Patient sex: F
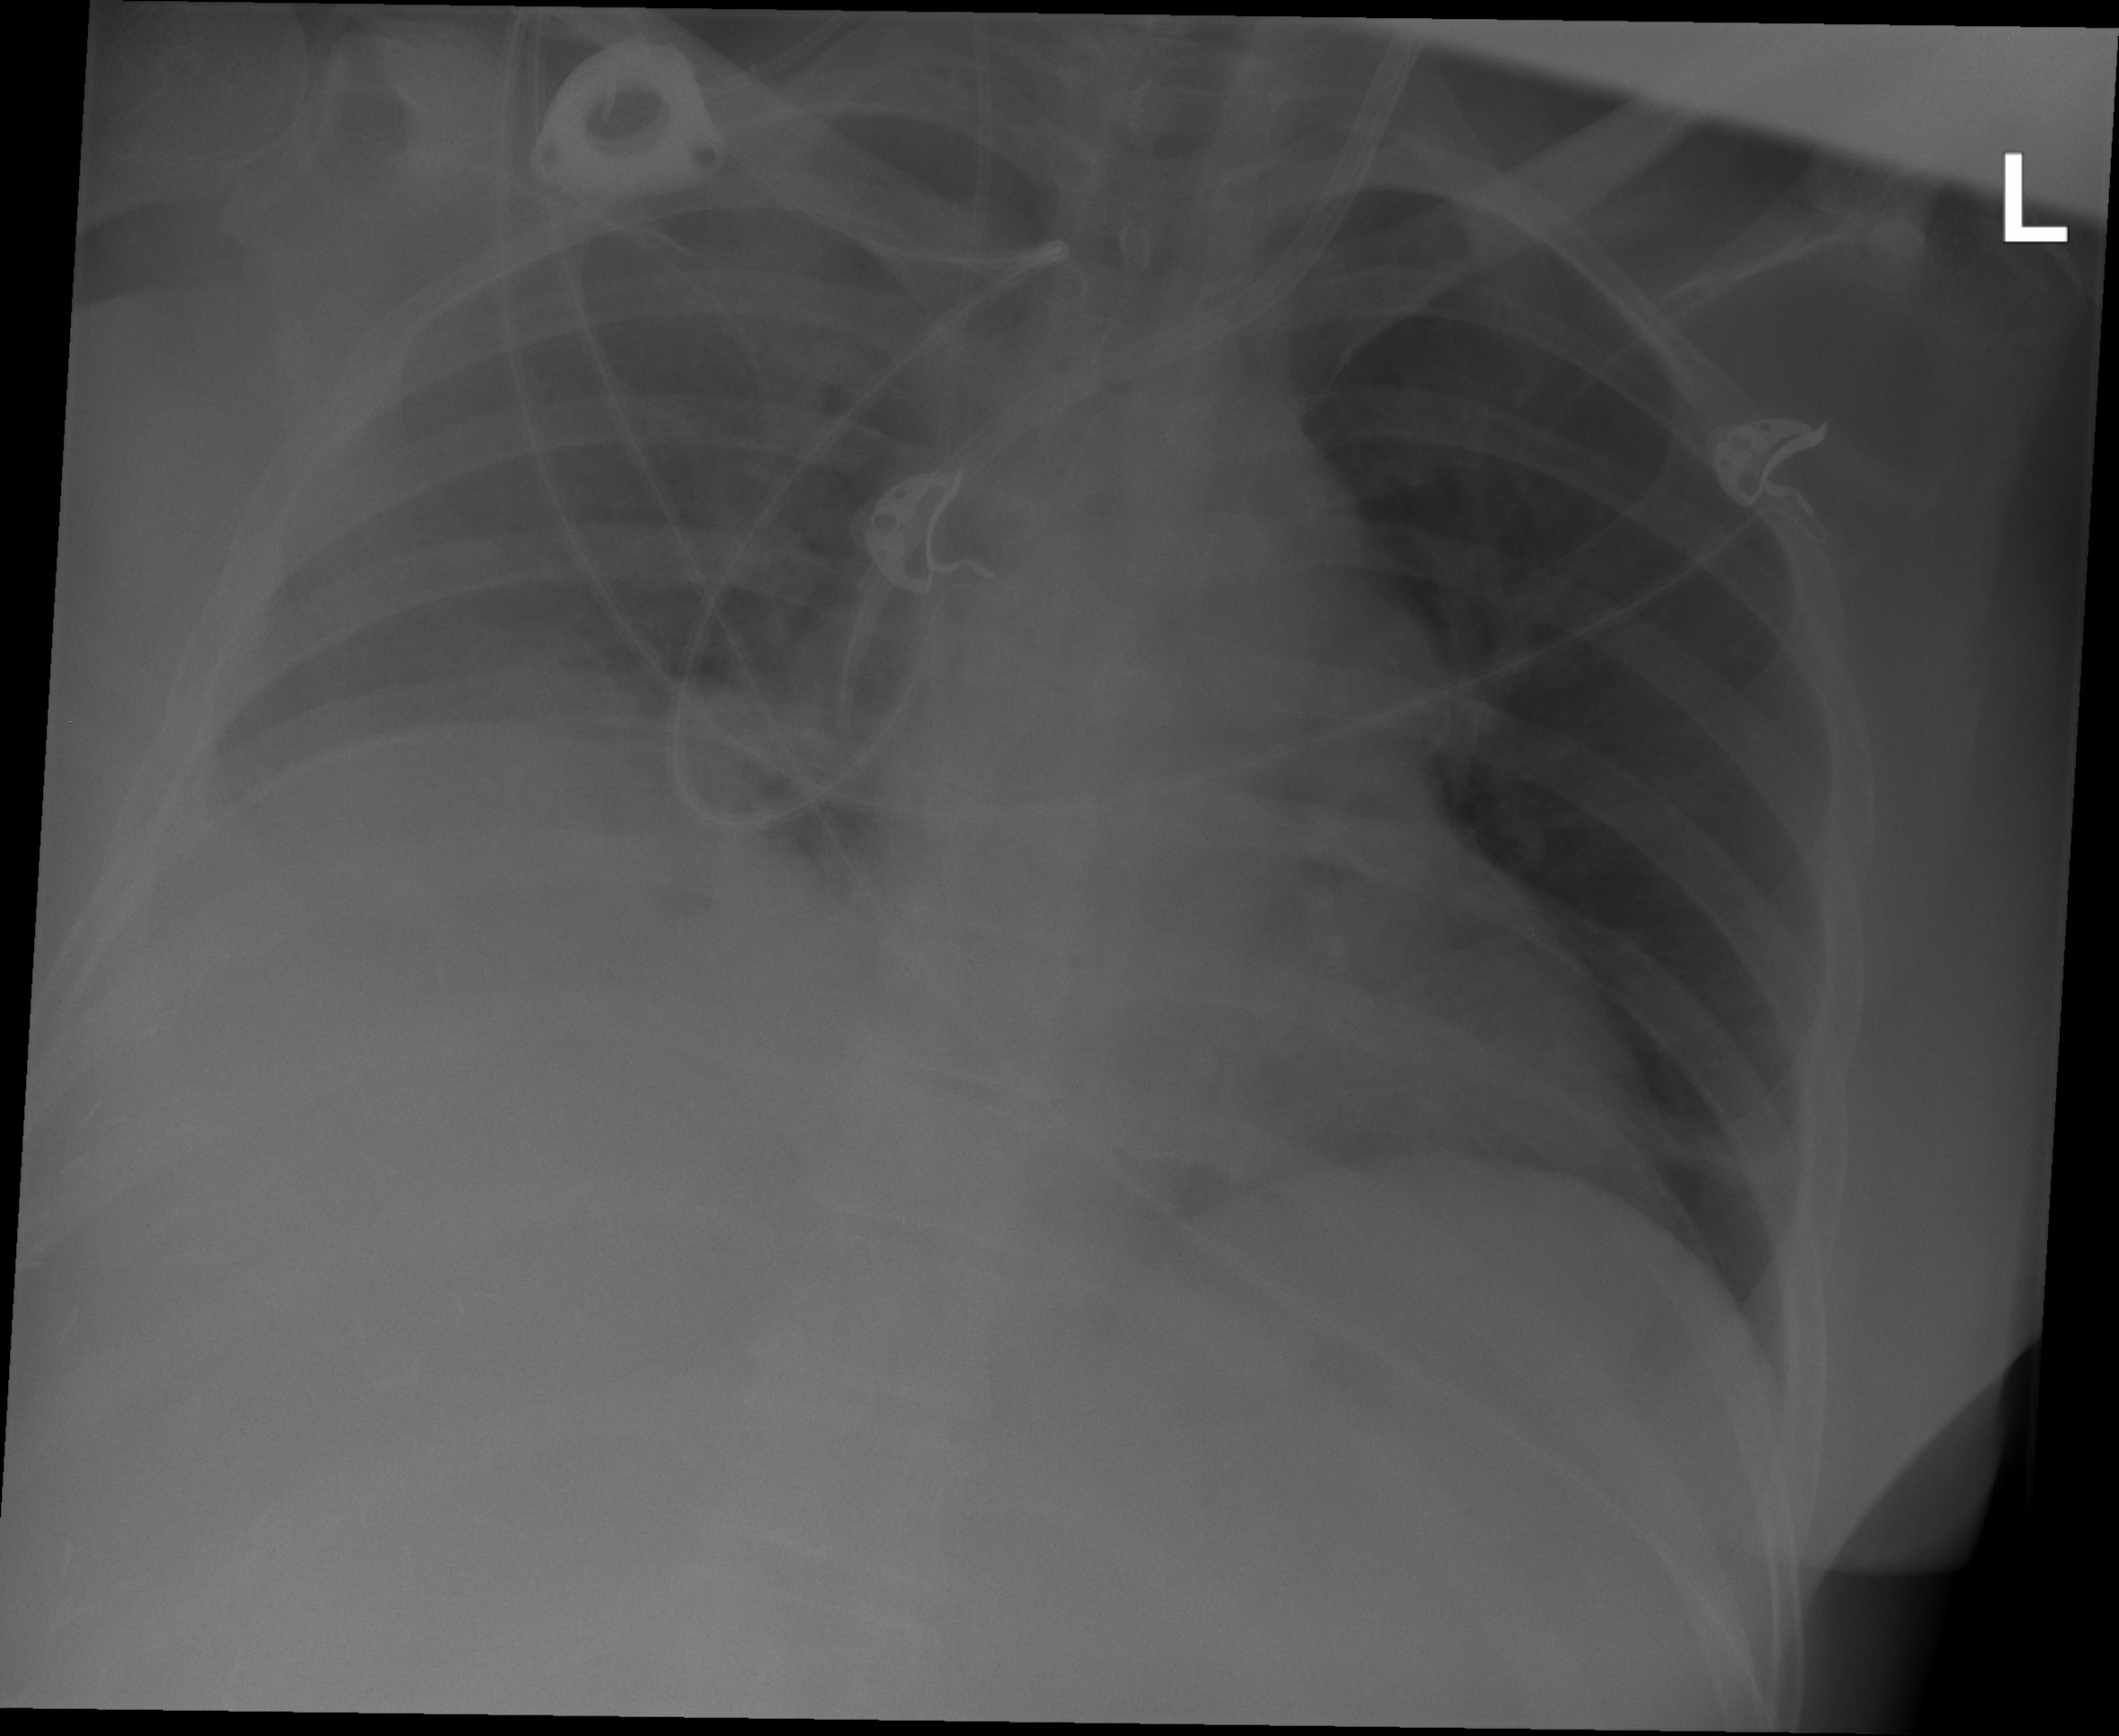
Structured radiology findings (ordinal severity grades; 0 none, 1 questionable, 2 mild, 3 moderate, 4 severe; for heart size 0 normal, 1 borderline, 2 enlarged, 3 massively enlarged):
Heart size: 1
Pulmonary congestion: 1
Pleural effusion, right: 2
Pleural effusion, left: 0
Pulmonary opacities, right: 2
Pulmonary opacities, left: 0
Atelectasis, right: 2
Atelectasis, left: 0